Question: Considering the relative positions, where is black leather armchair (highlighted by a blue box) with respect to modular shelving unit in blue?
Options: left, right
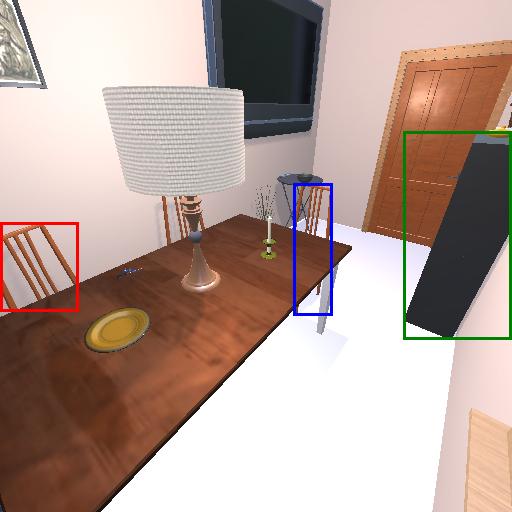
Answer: left